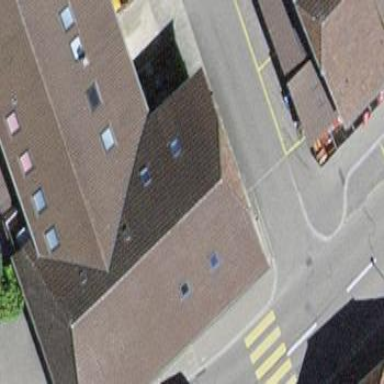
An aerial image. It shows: Residential building.